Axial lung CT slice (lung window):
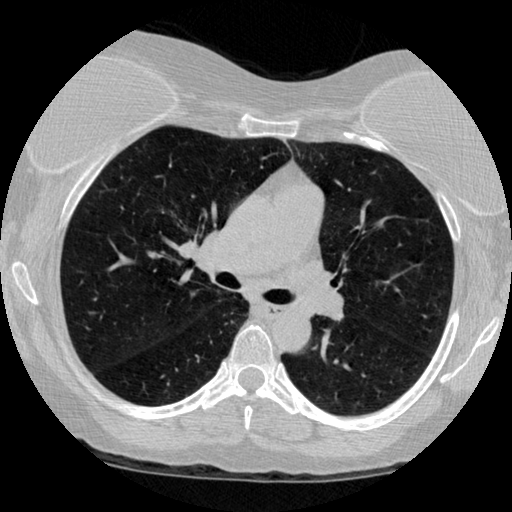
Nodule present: no